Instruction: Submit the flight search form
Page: home
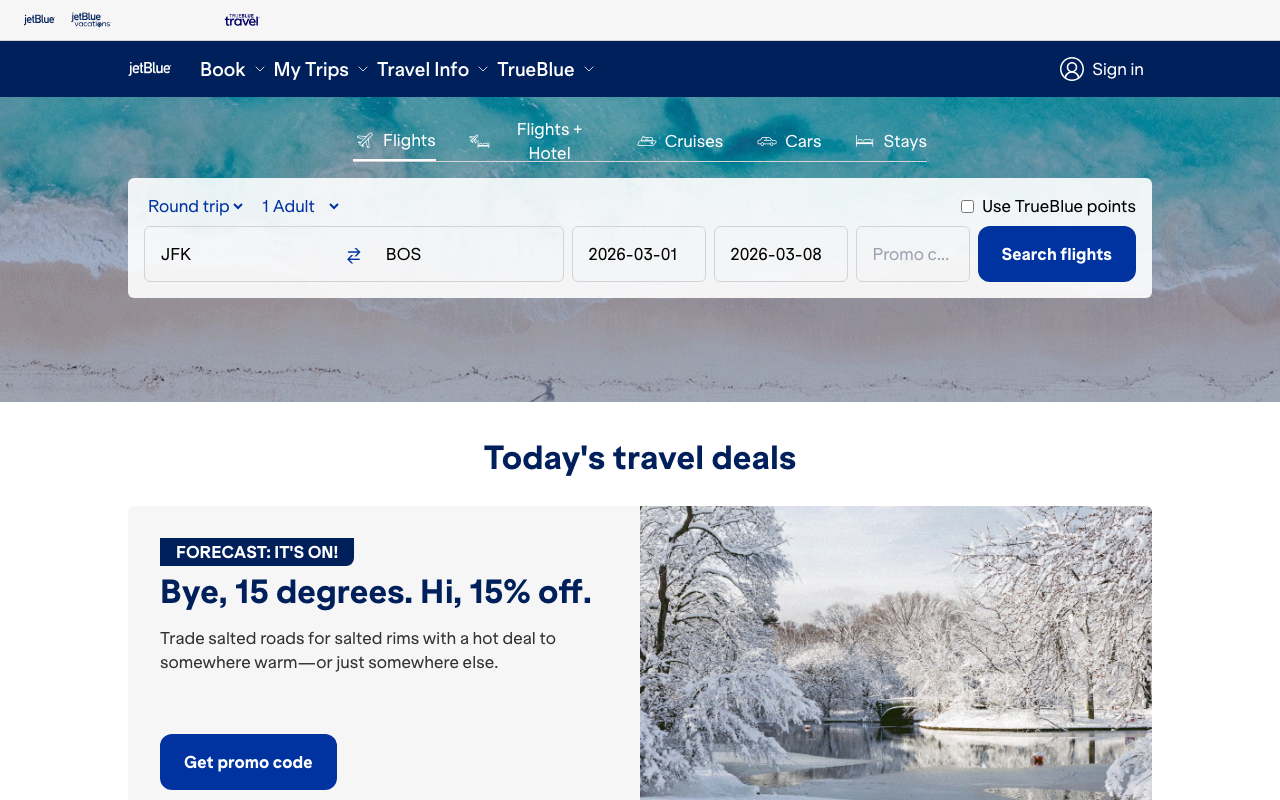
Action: click